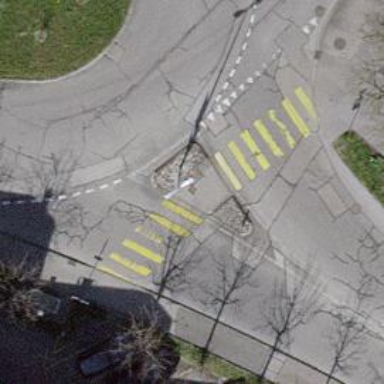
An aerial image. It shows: Traffic calming island.